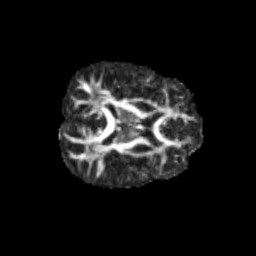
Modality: FA
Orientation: axial
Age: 11
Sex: male
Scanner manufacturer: siemens
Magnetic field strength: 3 T
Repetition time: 3.8 s
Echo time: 0.07 s